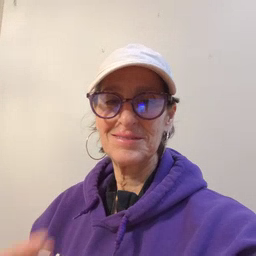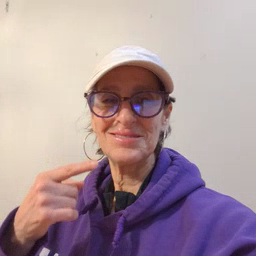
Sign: smile